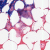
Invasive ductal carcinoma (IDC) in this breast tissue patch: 0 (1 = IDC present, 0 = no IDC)